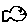
Label: fish